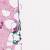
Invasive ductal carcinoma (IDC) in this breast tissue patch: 0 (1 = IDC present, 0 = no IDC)